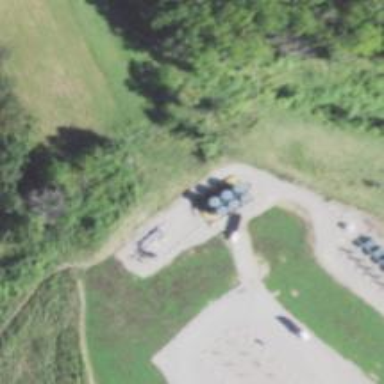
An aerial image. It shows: Storage tank with man-made structure.